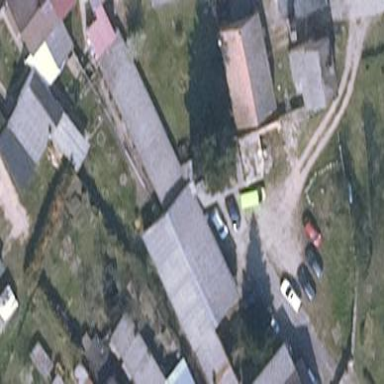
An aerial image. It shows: Gray building with gabled roof.